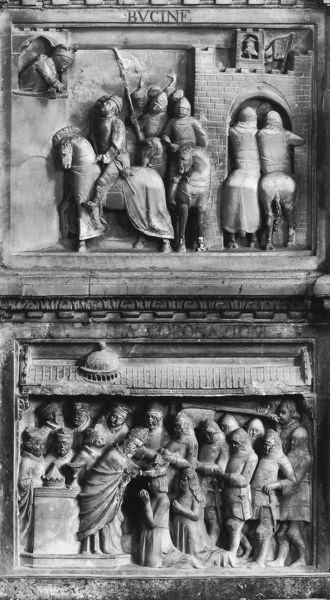
Titel: Grabmal des Bischofs Guido Tarlati
Künstler: Angelo di Ventura
Standort: Arezzo, Dom (EU - I - Toskana)
Schlagwörter: angriff, gruppe, mann, weiß, menschen, stadt, fenster, grau, männer, schwarz, szene, dach, gedränge, stein, tod, tot, bildnis, kirche, krone, traurig, pferd, pferde, reiter, turm, relief, schrift, zwei, fahne, flagge, mauer, ziegel, farblos, kuppel, kaiser, könig, lanze, soldaten, tiefe, tor, zinnen, foto, burg, plastisch, soldat, helm, ritter, rüstung, altar, fries, portal, stadttor, helme, ross, kniend, krönung, segnung, könige, speer, taufe, tief, gleich, pferdehintern, kreuzritter, tötung, unterwürfig, ergreifung, trist+, tiefeneffekt, epferde